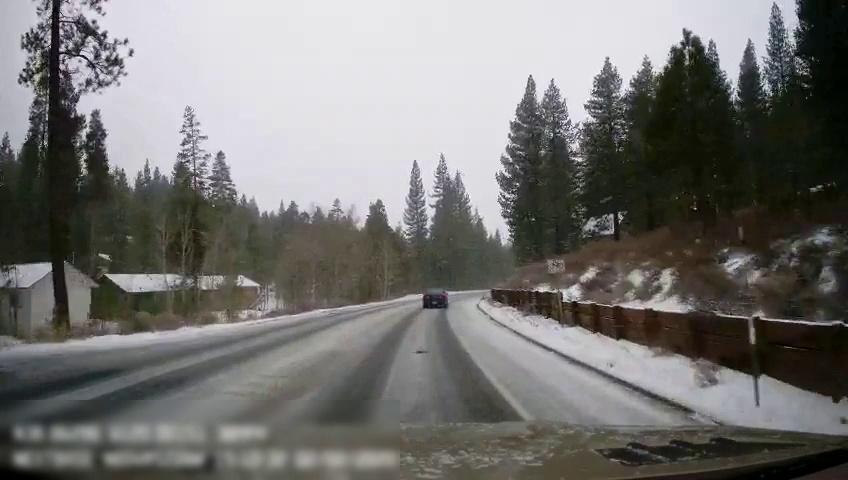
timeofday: Day
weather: Snowy
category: Drivable Space
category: Vehicles | Car
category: Traffic | Signs